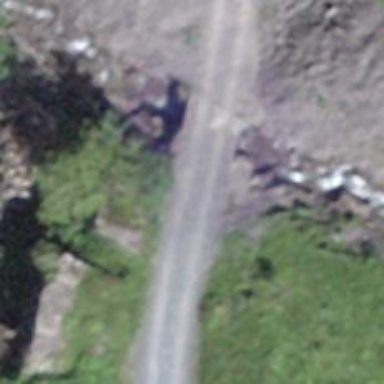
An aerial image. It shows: Track road with bridge. The road has fine gravel surface with grade 2 track type.